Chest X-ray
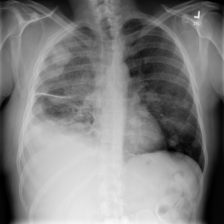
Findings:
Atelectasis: negative
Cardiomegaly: negative
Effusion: positive
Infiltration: negative
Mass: positive
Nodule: positive
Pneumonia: negative
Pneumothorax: negative
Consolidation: negative
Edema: negative
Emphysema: negative
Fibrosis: negative
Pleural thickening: negative
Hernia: negative